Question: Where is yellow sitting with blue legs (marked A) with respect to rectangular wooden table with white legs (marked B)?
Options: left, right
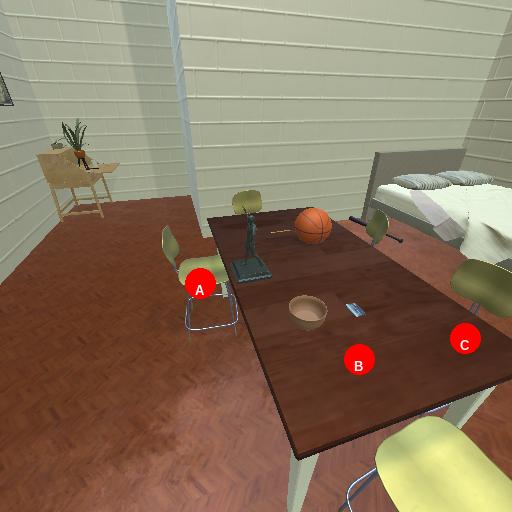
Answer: left